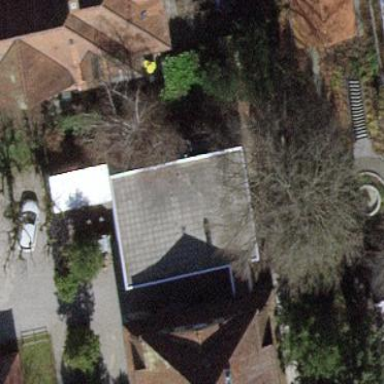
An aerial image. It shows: Building with flat roof.